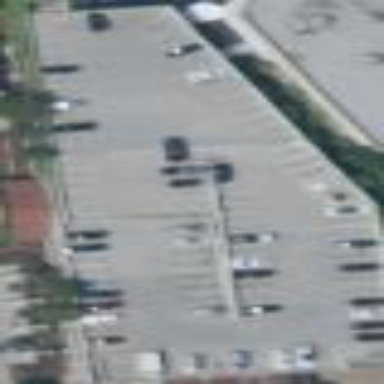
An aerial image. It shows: Multi-storey parking building.